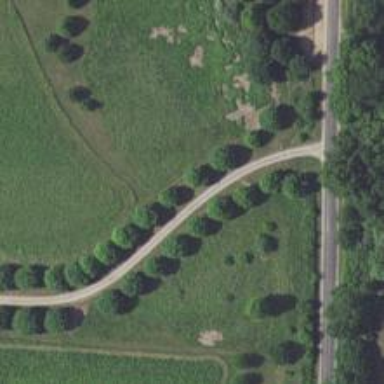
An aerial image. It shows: Row of trees in natural setting.